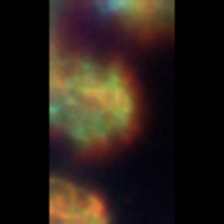
Taxon: Diatom_aggregate
Group: Diatoms